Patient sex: M
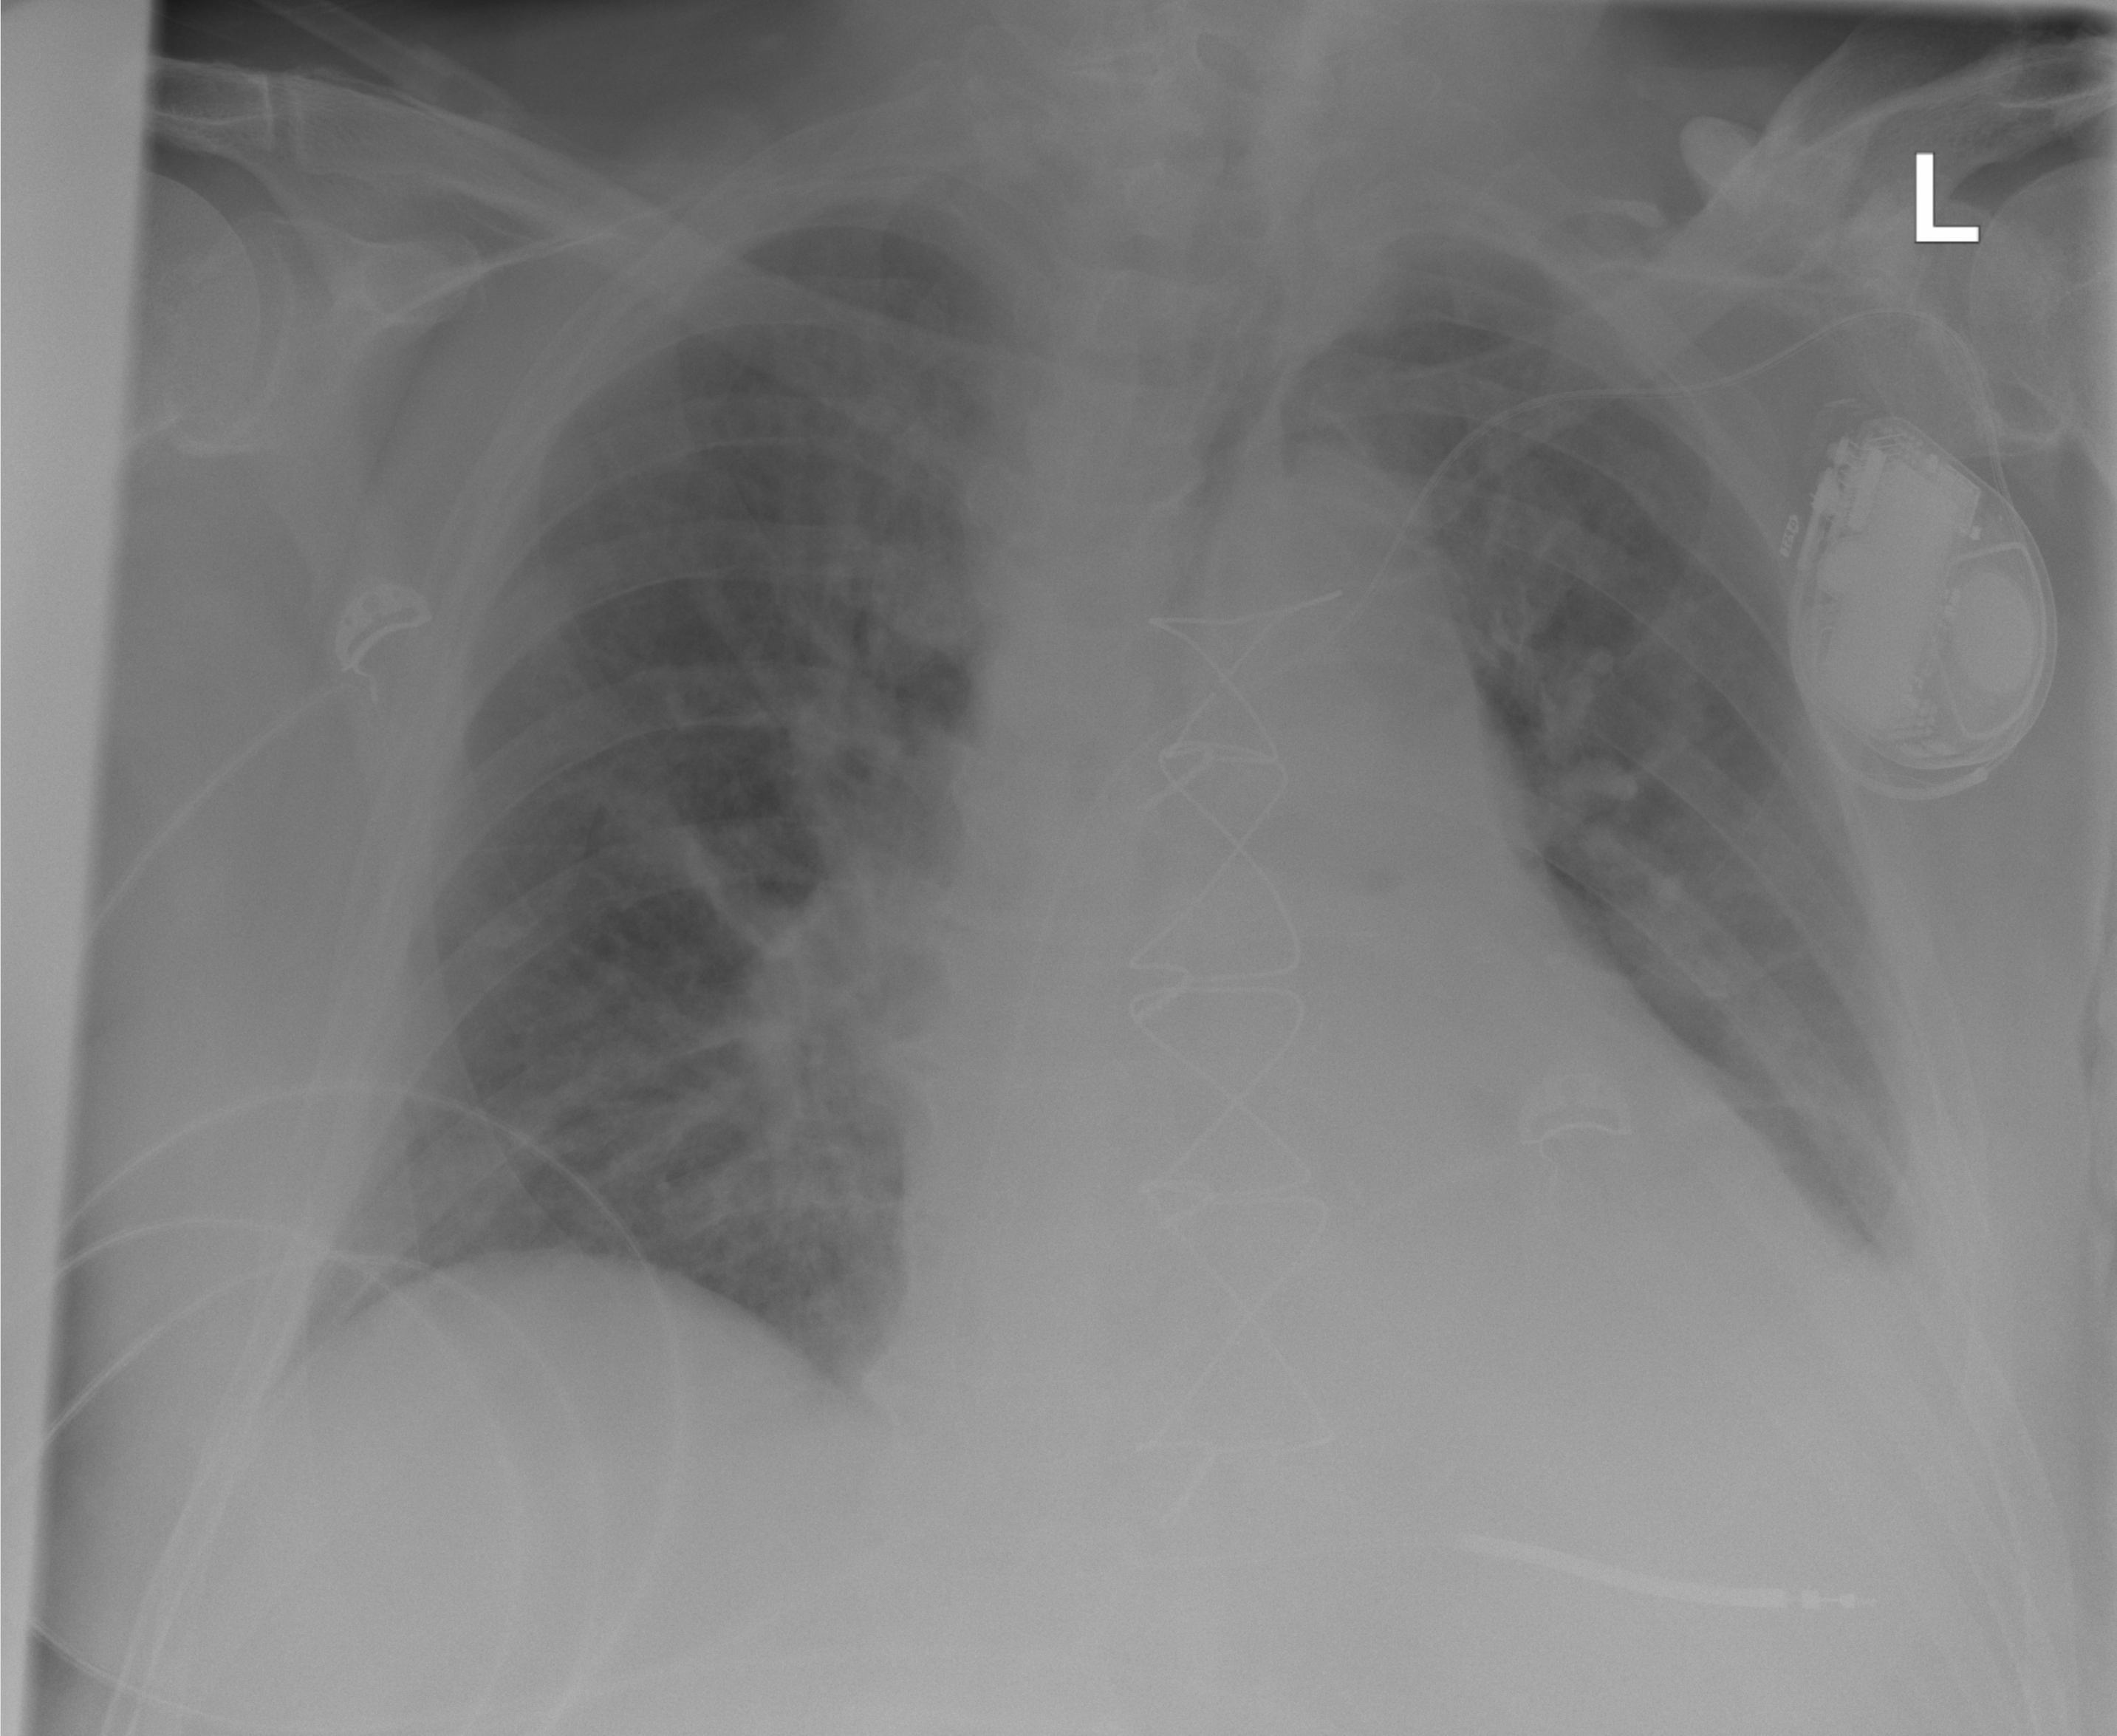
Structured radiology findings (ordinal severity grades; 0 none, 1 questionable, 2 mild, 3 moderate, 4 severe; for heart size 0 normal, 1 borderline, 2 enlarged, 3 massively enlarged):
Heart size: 3
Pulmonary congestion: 2
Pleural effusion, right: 0
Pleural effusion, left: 2
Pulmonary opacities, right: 0
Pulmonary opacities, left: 0
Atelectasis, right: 1
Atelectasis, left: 1